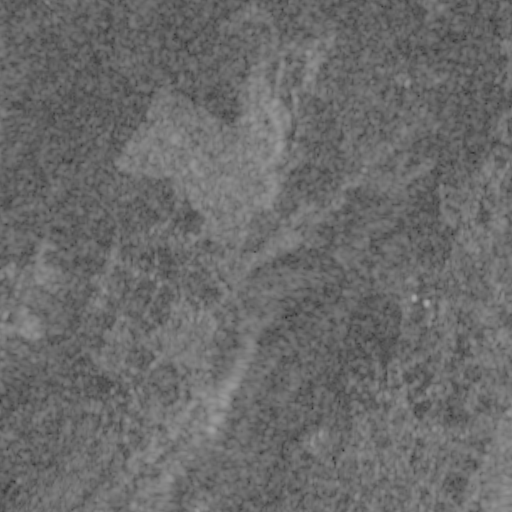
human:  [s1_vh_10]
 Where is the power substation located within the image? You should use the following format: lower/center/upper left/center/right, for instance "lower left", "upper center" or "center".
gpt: The power substation is located in the upper center of the image.
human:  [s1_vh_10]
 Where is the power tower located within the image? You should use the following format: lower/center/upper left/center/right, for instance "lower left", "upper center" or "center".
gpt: The power tower is located in the lower left of the image.
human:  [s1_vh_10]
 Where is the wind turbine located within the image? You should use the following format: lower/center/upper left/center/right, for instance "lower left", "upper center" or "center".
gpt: The wind turbine is located in the upper center of the image.
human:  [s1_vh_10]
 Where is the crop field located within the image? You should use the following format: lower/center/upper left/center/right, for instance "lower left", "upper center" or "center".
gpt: There is no crop field in the image.

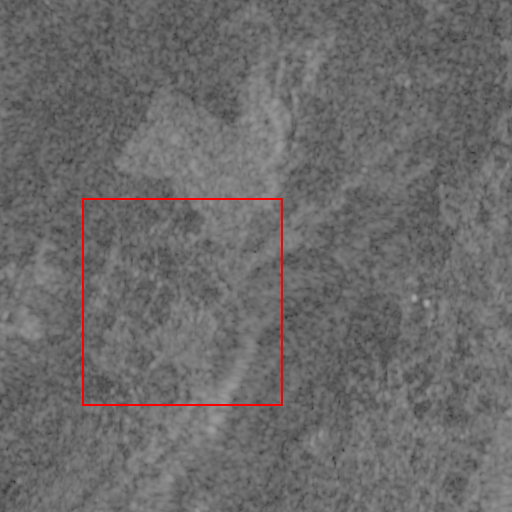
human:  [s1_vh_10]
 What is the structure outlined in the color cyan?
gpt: There is no cyan outline.
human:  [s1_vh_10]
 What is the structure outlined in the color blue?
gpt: There is no structure outlined in blue.